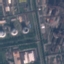
Label: Industrial